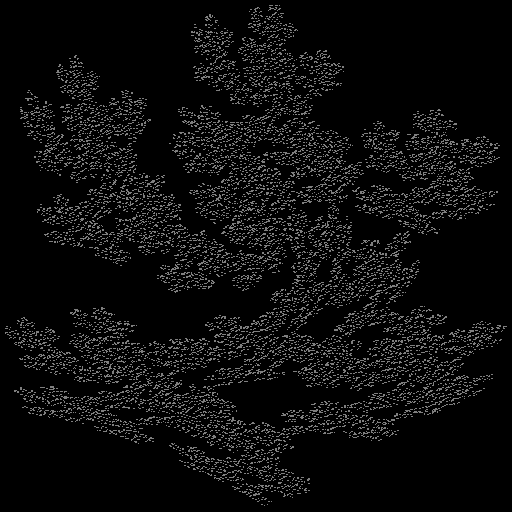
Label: pinetree